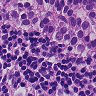
Metastatic tissue present: yes